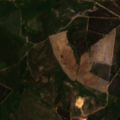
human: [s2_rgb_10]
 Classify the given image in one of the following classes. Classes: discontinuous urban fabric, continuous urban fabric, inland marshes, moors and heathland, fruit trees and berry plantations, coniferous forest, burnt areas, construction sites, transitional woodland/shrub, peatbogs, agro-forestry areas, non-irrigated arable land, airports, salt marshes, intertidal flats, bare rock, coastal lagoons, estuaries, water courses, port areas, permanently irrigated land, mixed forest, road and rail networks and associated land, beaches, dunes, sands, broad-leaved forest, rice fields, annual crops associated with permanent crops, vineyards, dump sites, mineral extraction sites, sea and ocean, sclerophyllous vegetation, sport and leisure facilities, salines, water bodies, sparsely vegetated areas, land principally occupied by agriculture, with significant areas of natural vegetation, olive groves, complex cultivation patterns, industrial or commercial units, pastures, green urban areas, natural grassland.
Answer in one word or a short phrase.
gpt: continuous urban fabric